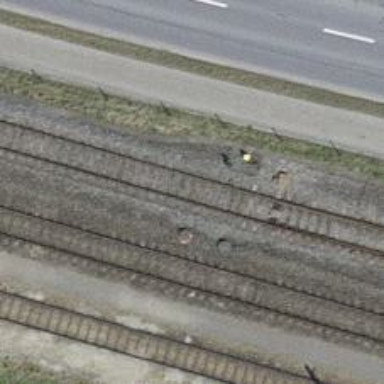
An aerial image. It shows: Railway switch.